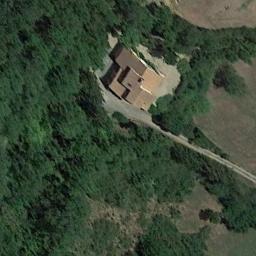
Label: residential